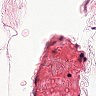
Metastatic tissue present: no